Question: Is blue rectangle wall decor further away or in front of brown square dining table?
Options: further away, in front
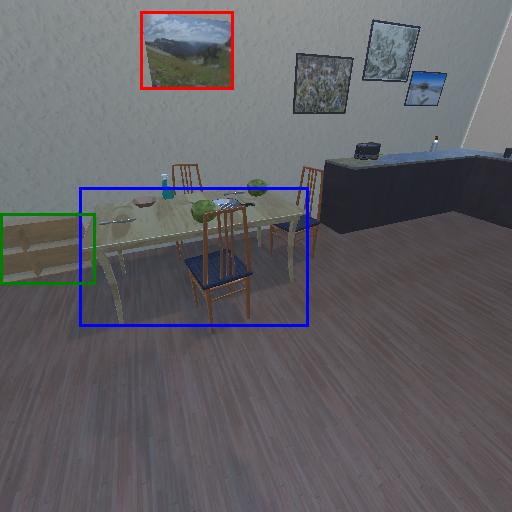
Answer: further away